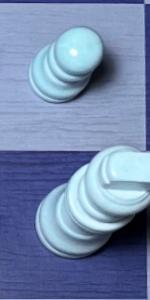
Label: King_White